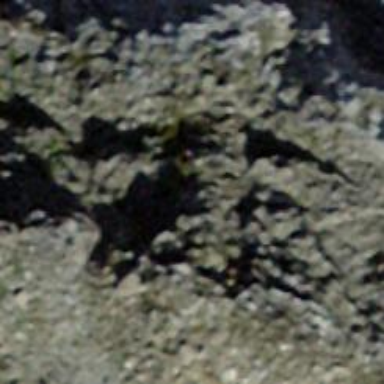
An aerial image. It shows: Cliff in nature.